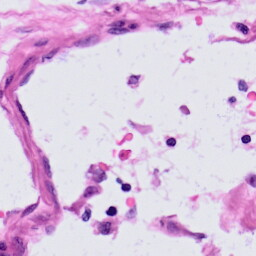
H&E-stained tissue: Skin